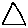
Label: triangle